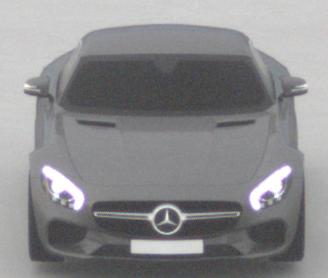
Make: Mercedes-Benz
Model: AMG GT Coupé
Detailed model: AMG GT (190) Coupé
Model produced from: 2014/10
Model produced until: 2017/01
Doors: 2
Color: gray
Road condition: dry road
Daytime: morning or afternoon
Contrast: low contrast